Field crop: maize
Growth stage: 1
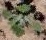
Species: chenopodium